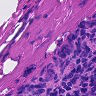
Metastatic tissue present: no